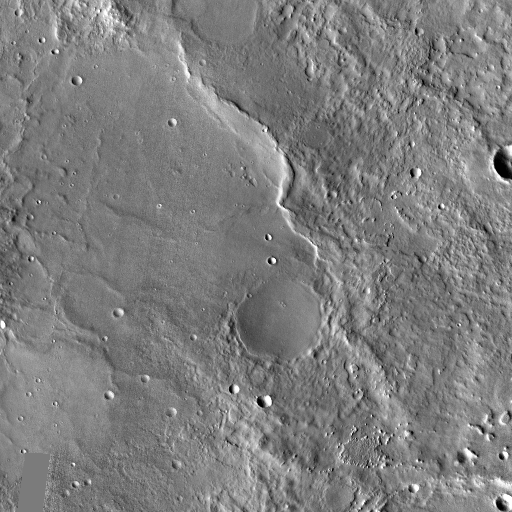
Crater classes present: Background, Other, Buried, Secondary